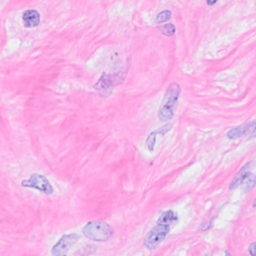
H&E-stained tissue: Breast